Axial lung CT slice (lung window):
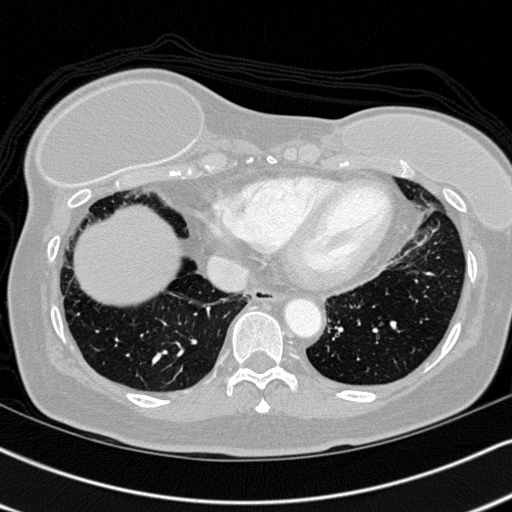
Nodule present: no